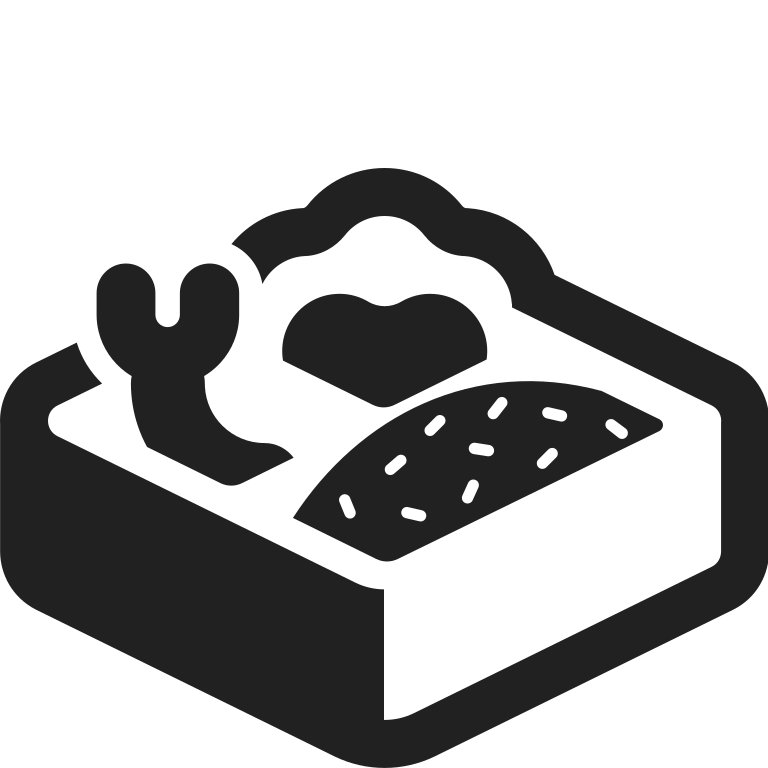
bento box high contrast